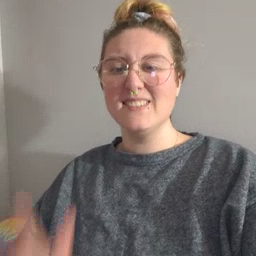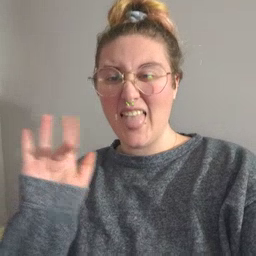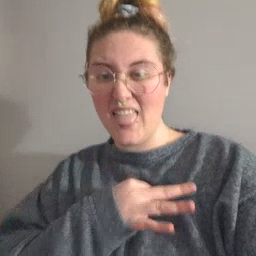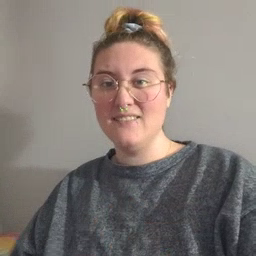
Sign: yucky